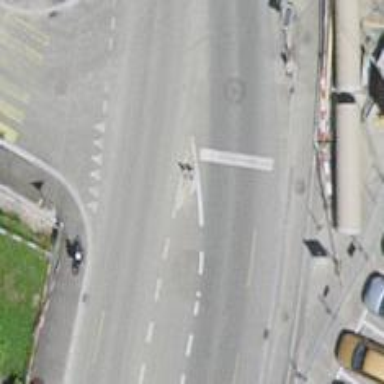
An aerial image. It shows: Road with traffic signals.